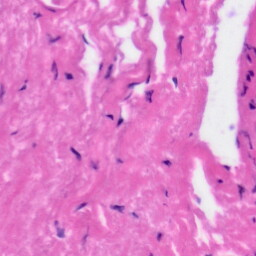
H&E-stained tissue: Tonsil